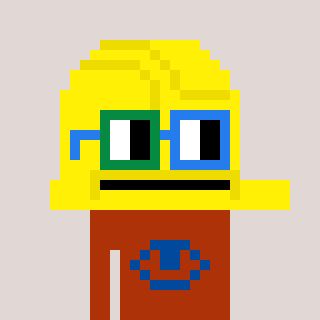
a pixel art character with square green and blue glasses, a construction helmet-shaped head and a hotbrown-colored body on a warm background